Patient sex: F
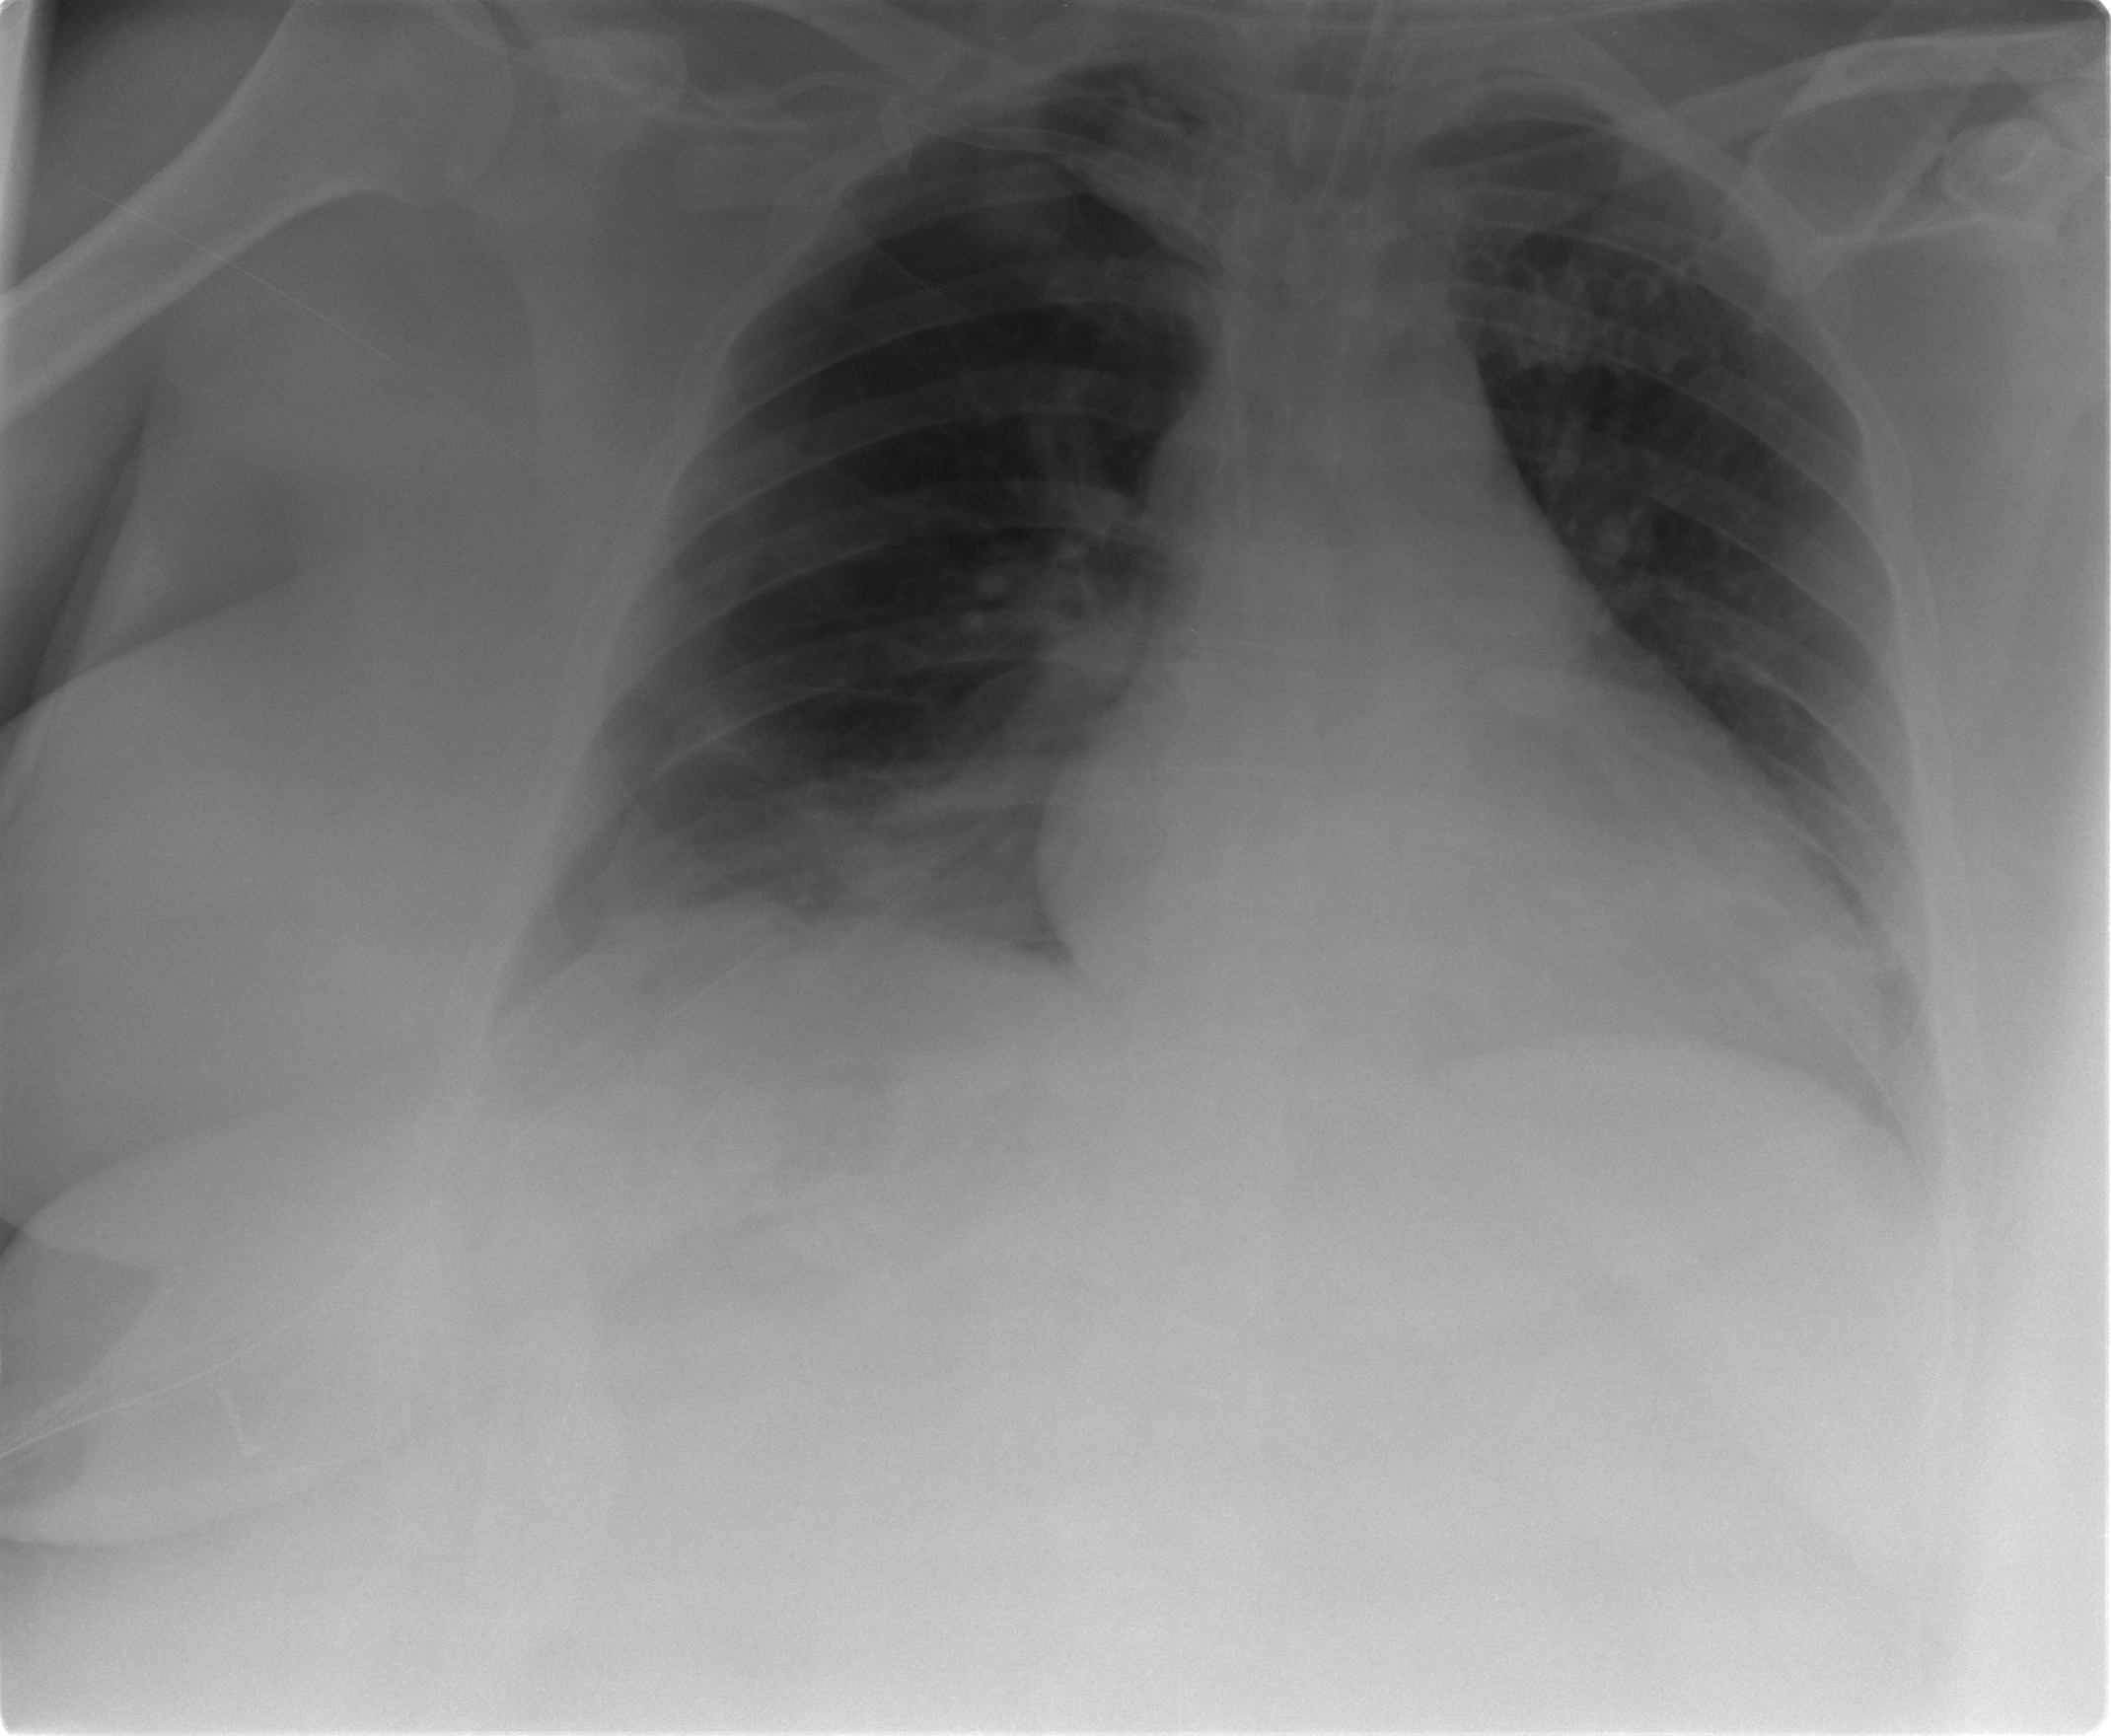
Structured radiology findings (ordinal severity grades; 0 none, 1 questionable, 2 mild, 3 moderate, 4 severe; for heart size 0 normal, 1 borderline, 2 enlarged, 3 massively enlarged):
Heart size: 1
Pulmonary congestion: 0
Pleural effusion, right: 1
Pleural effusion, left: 0
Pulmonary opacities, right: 2
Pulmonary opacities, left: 0
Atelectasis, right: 2
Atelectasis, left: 0